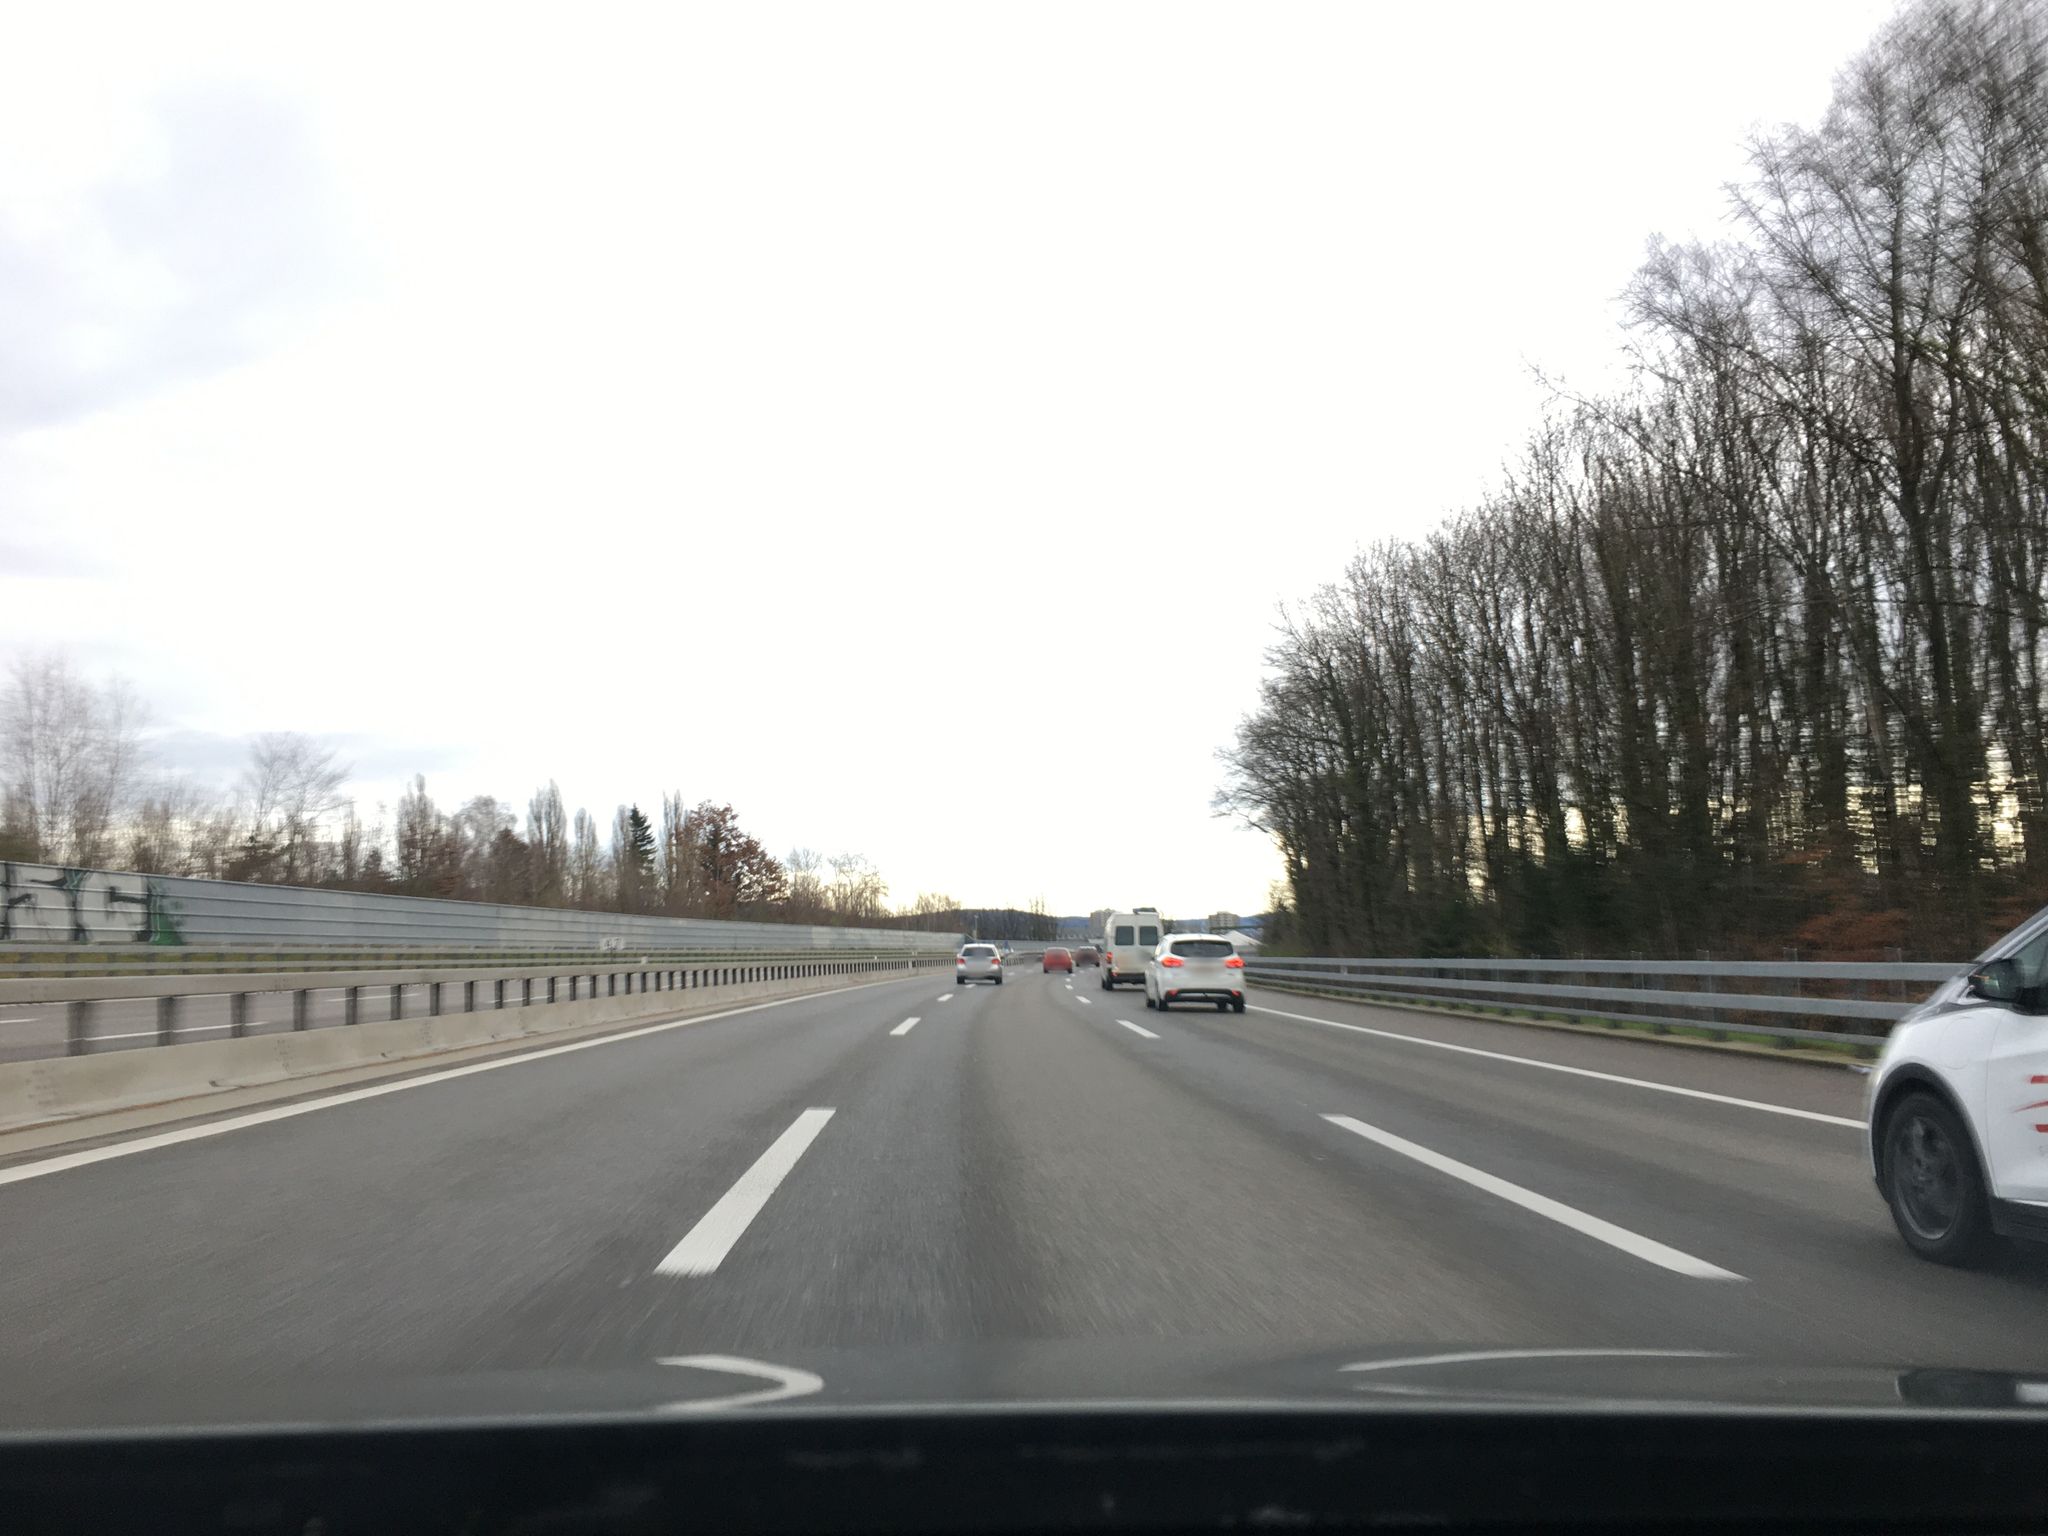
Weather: cloudy
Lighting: day
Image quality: slightly poor
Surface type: driving surface
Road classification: motorway
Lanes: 3, 4
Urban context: urban centre
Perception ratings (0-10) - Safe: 3.29, Lively: 2.8, Beautiful: 5.67, Boring: 4.98, Depressing: 6.33, Wealthy: 1.88